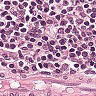
Metastatic tissue present: no